Question: I am on OS X and using Encopy(by Enthought inc.) to write my python programs. The following code which I took it from <URL> only generates one point and then it terminates:
'''
from pylab import *
import time
t = linspace(0.0, pi, 100)
x = cos(t)
y = sin(t)
ion() # turn on interactive mode
figure(0)
subplot(111, autoscale_on=False, xlim=(-1.2, 1.2), ylim=(-.2, 1.2))
point = plot([x[0]], [y[0]], marker='o', mfc='r', ms=3)
for j in arange(len(t)):
# reset x/y-data of point
setp(point[0], data=(x[j], y[j]))
time.sleep(0.05)
draw() # redraw current figure
ioff() # turn off interactive mode
show()
'''
Any Ideas what might be the problem?
And below is the photo of the result I get.
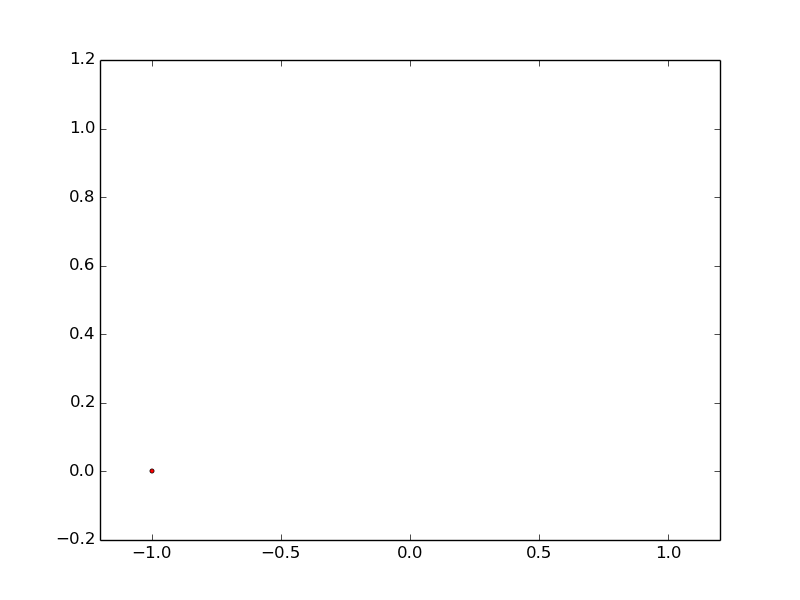
Answer: It is only plotting one point because you are only telling it to plot one point. If you want to draw the line 'j' use the following:
'''
from pylab import *
t = linspace(0.0, pi, 100)
x = cos(t)
y = sin(t)
figure(0)
subplot(111, autoscale_on=False, xlim=(-1.2, 1.2), ylim=(-.2, 1.2))
point, = plot([x[0]], [y[0]], marker='o', mfc='r', ms=3)
for j in arange(len(t)):
# reset x/y-data of point
point.set_data(x[:j], y[:j])
plt.pause(0.05)
plt.draw() # redraw current figure
'''